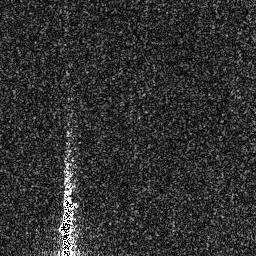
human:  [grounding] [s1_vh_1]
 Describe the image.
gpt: In the satellite image, there is  <ref>1 large ship </ref> <box>[[20, 72, 30, 99, 0]]</box> located at bottom left.